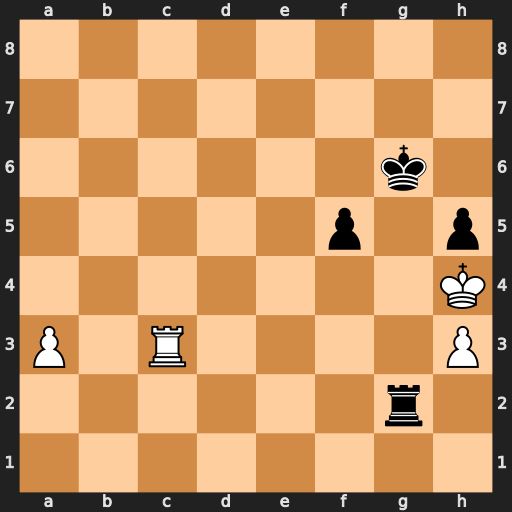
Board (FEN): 8/8/6k1/5p1p/7K/P1R4P/6r1/8
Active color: w
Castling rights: -
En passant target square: -
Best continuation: Rg3+ Rxg3 Kxg3